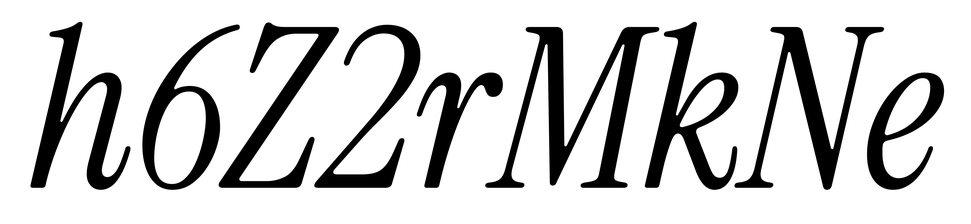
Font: InstrumentSerif-Italic